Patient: sex M, age 47
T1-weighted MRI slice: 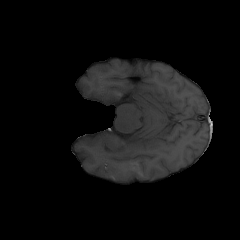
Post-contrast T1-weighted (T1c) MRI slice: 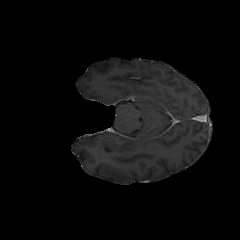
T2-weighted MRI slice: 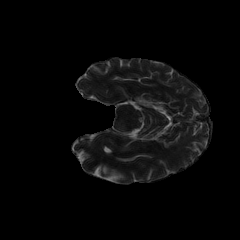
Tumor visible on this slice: yes
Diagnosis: Astrocytoma, IDH-wildtype
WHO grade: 3